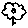
Label: flower